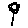
Label: flower